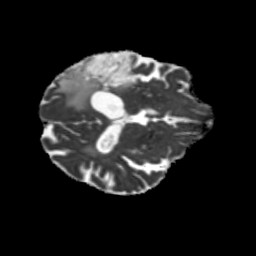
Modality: MD
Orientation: axial
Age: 75
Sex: male
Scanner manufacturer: siemens
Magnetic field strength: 3 T
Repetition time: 5.25 s
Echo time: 0.08 s